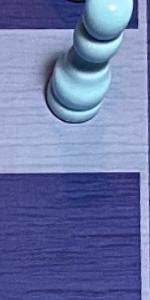
Label: Empty